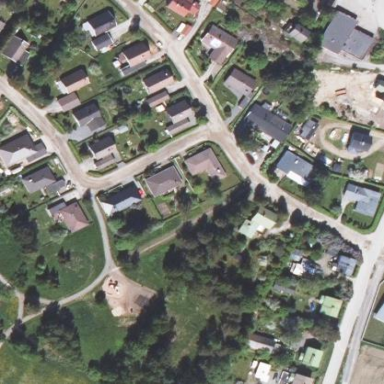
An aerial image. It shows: Residential area.